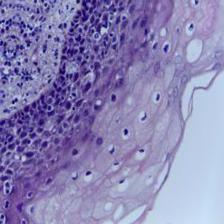
Diagnosis: OSCC